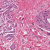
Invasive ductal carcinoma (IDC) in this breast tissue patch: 0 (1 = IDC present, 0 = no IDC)